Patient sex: M
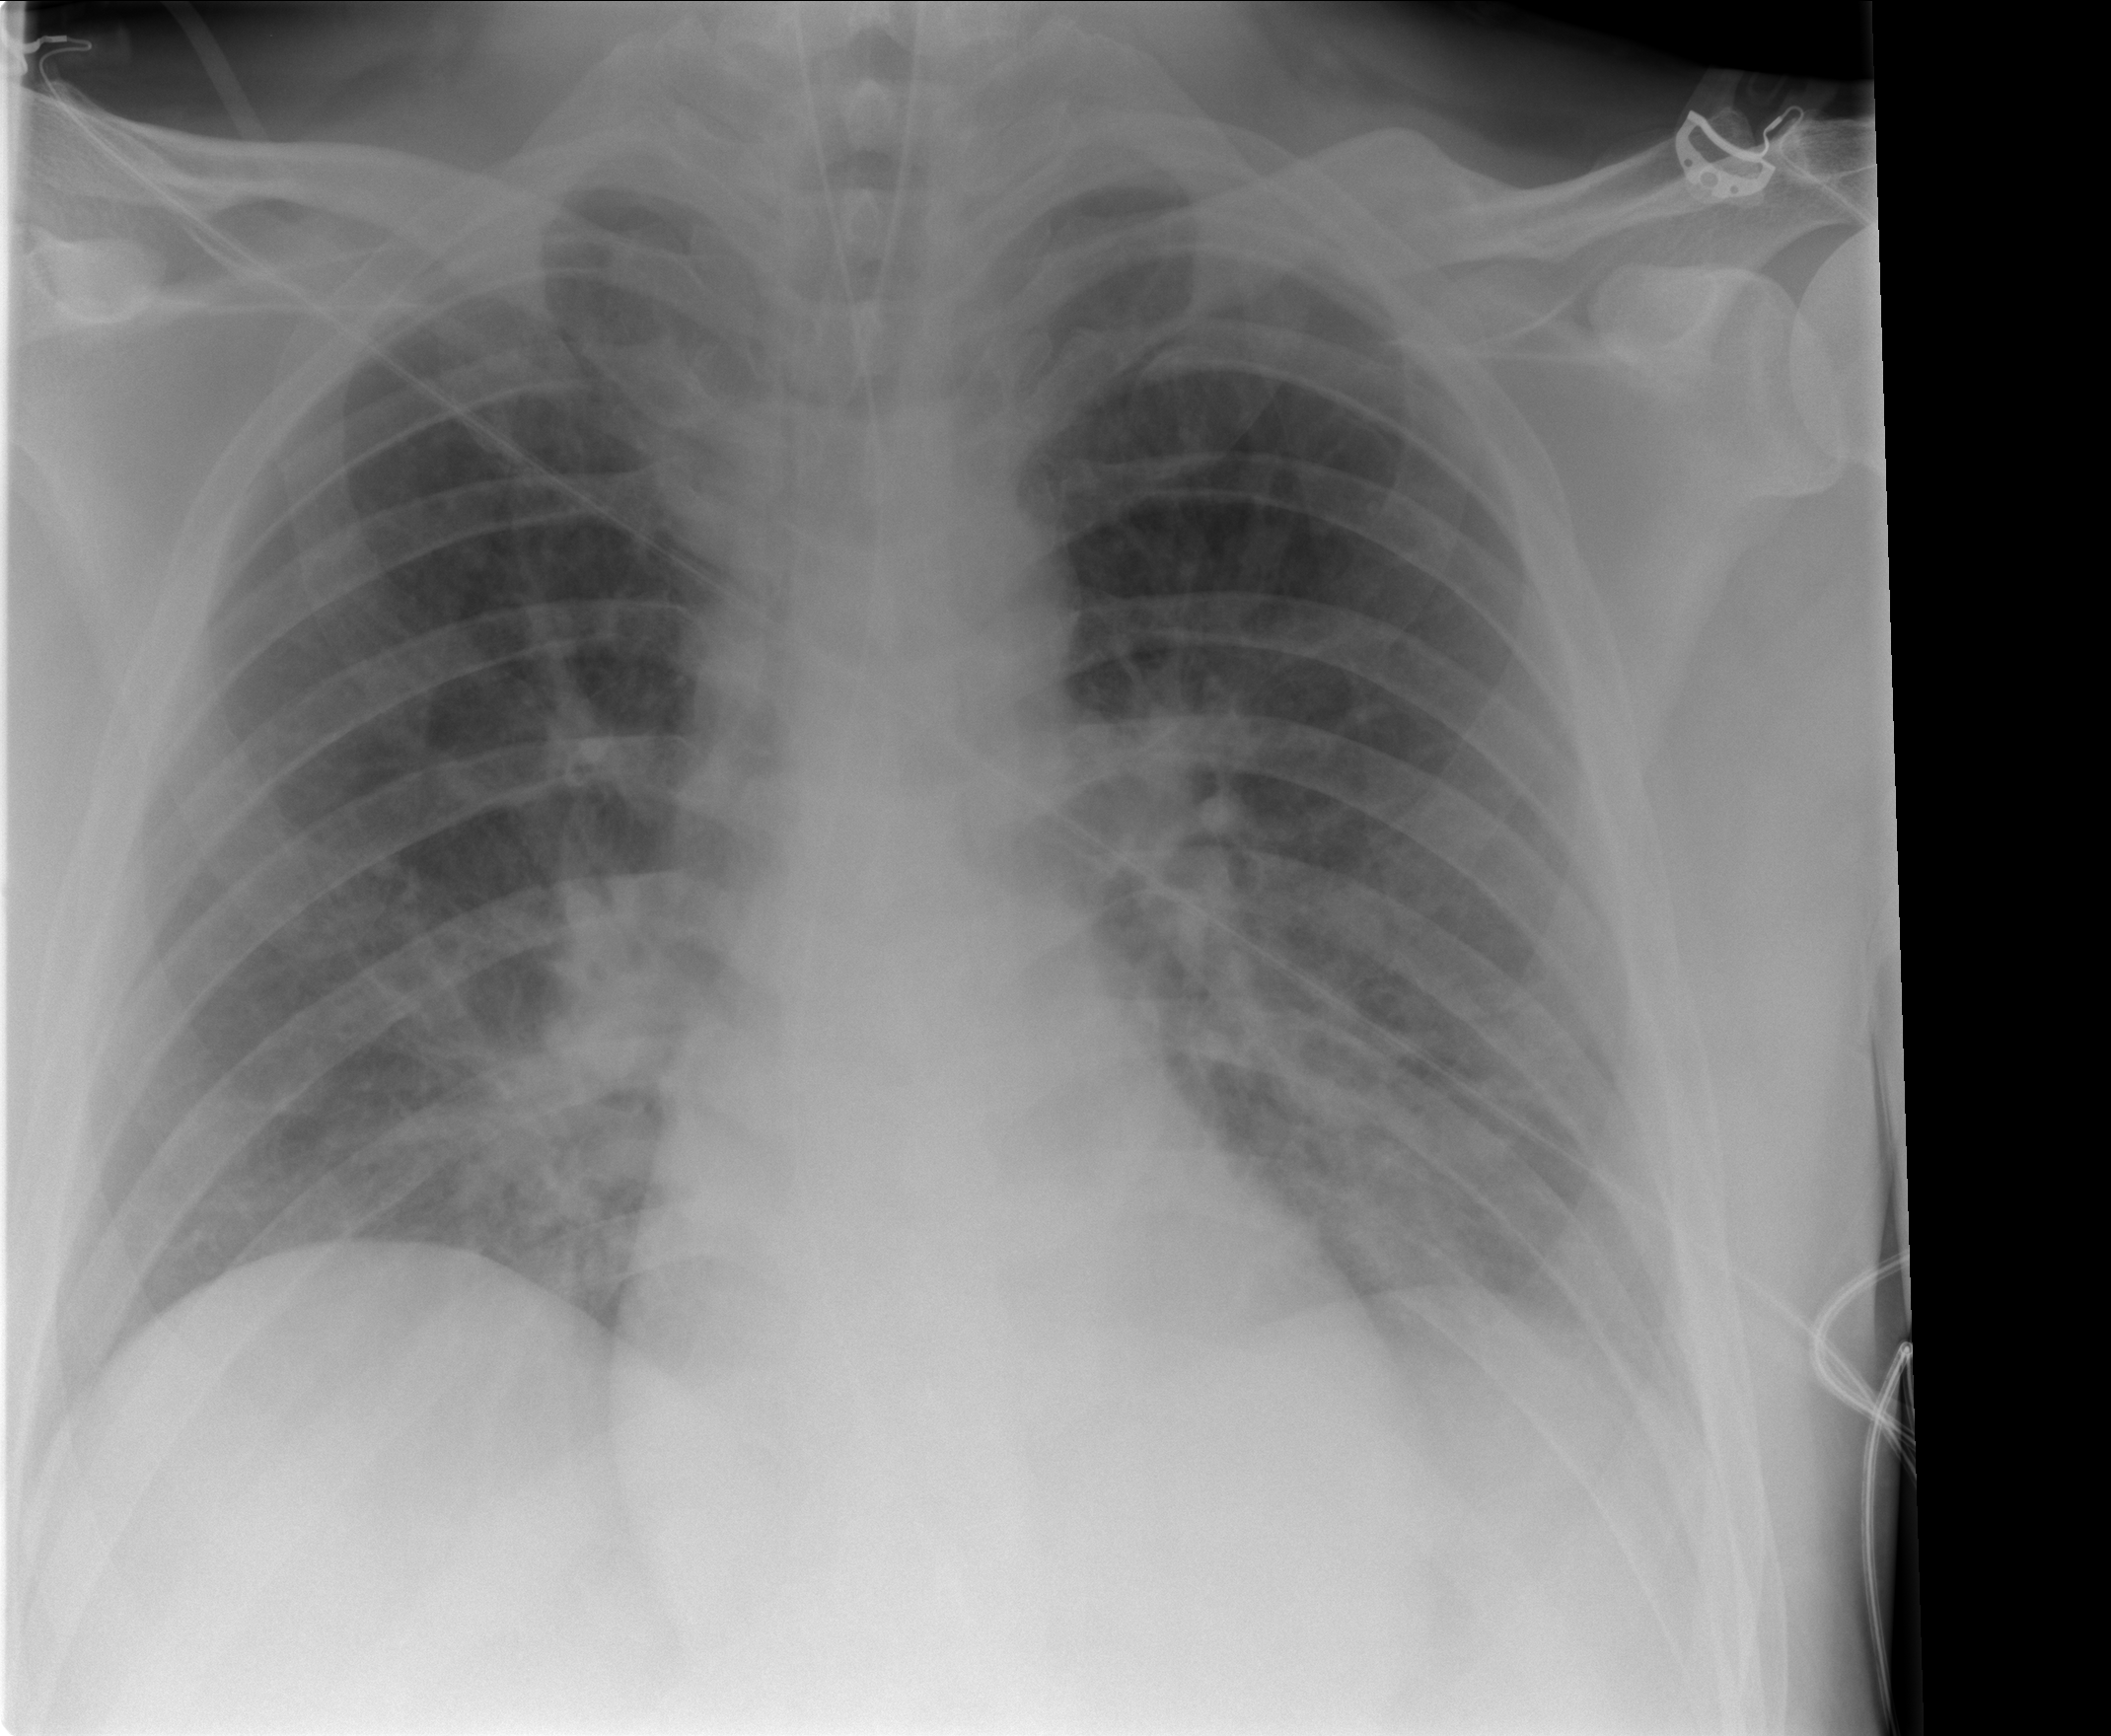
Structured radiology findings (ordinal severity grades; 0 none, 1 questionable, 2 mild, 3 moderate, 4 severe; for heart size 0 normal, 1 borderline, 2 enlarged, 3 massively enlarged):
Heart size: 0
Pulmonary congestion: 2
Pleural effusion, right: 0
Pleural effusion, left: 1
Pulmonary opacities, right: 1
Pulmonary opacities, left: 1
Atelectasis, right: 0
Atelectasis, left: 0